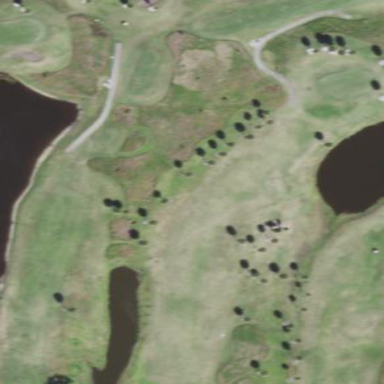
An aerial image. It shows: Scenic golf fairway.